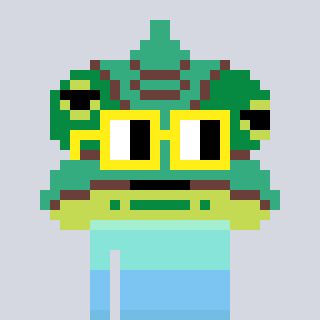
a pixel art character with square yellow glasses, a chameleon-shaped head and a yellow-colored body on a cool background